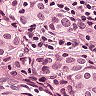
Metastatic tissue present: yes